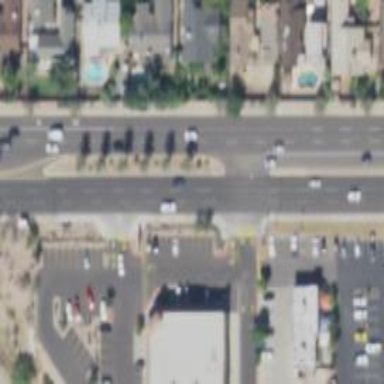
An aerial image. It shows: Asphalt road with secondary link designation.